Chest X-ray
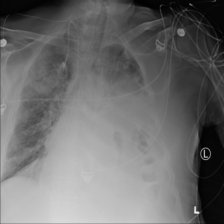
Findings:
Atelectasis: negative
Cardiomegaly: negative
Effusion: negative
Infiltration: negative
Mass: negative
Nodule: negative
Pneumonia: negative
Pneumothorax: negative
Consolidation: positive
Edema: negative
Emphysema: negative
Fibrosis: negative
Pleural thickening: negative
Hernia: negative